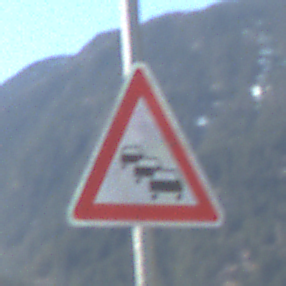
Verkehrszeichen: Stau
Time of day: MorningAfternoon
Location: Outdoor (Nature)
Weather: PartlyCloudy
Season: NotSpecified
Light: Natural